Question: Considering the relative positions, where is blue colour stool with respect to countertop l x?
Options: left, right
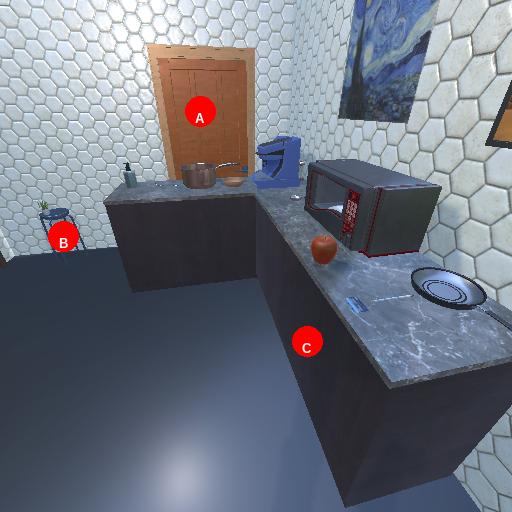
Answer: left